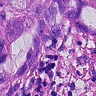
Metastatic tissue present: yes